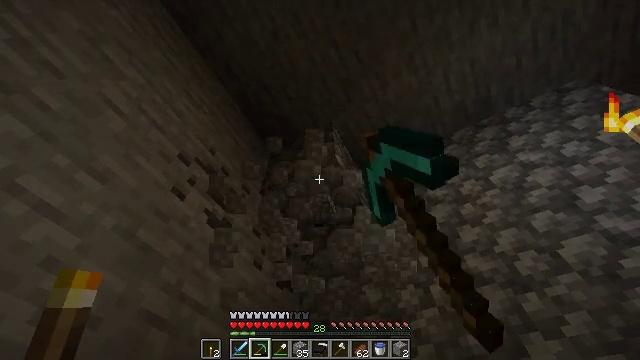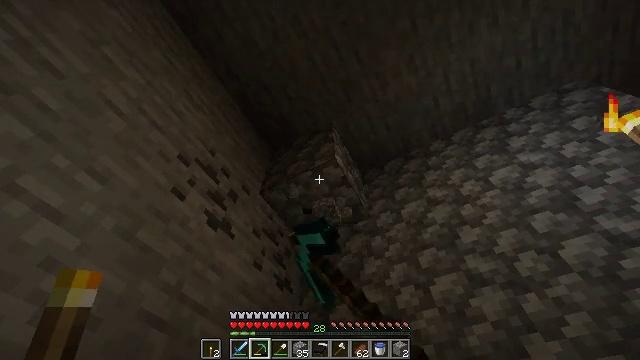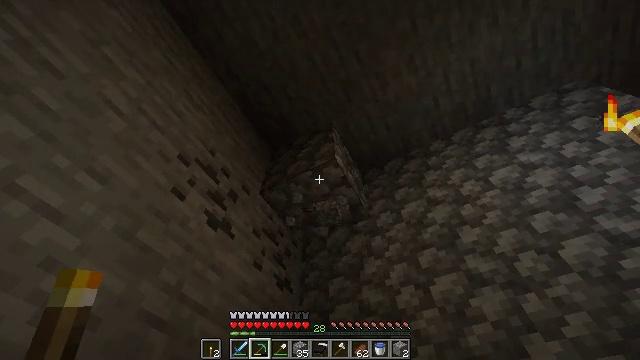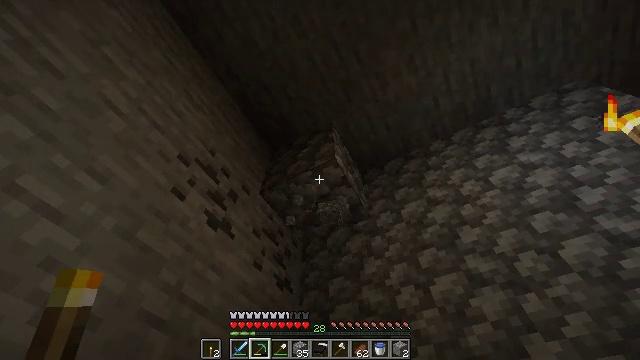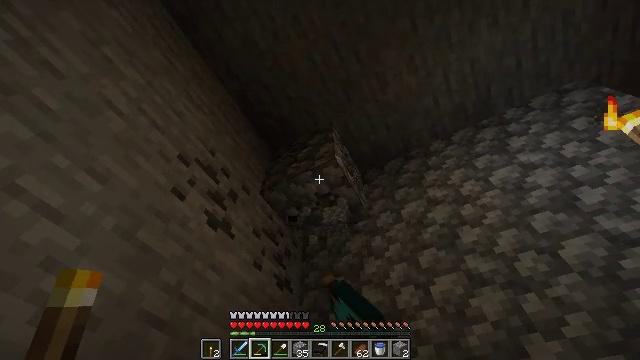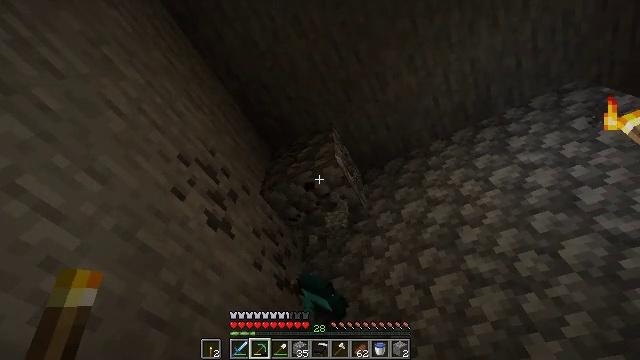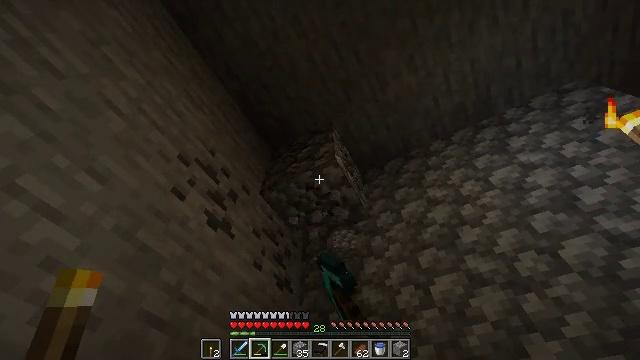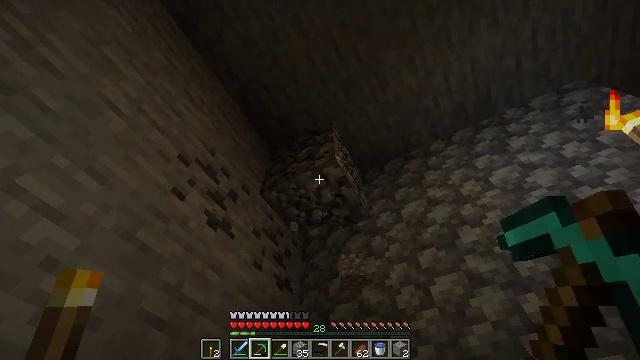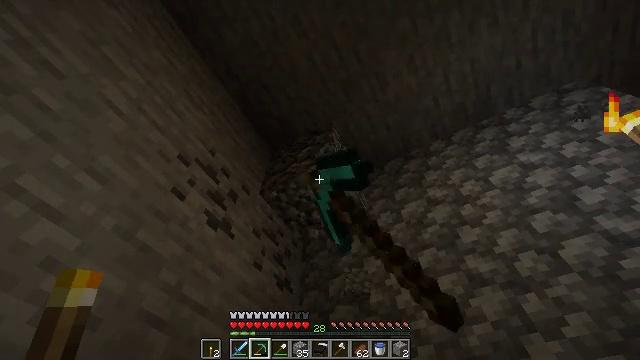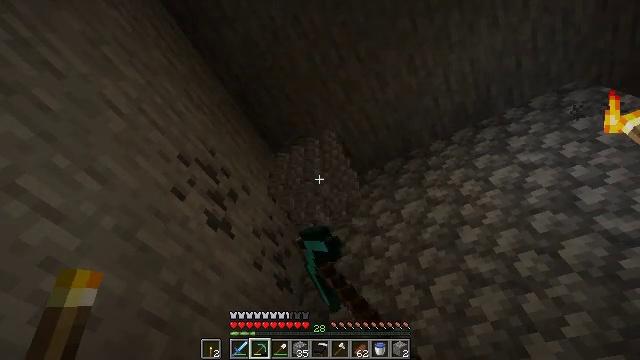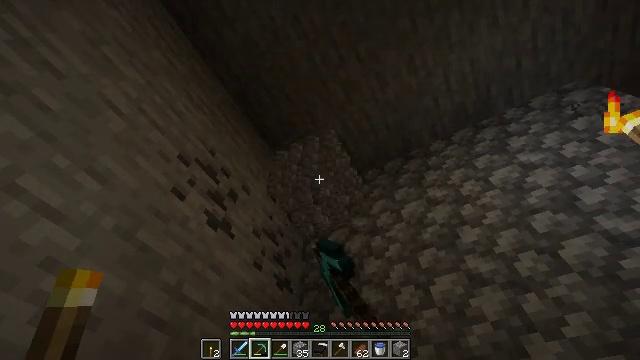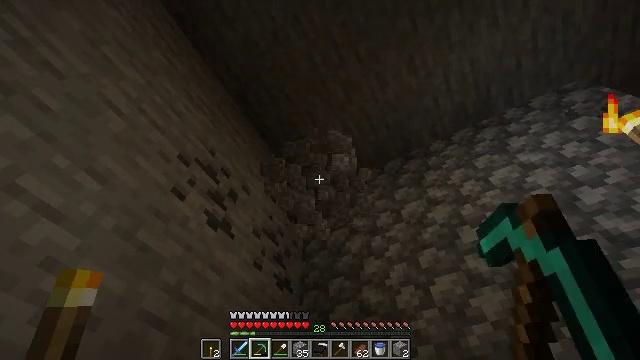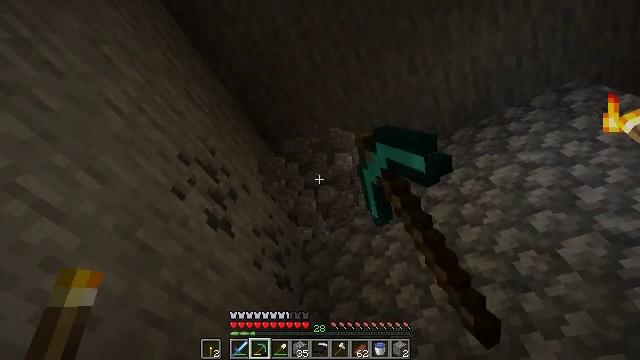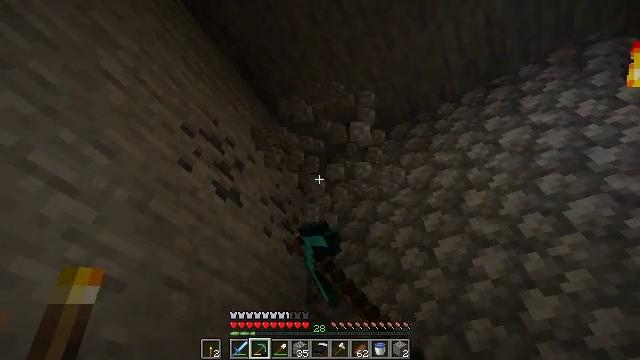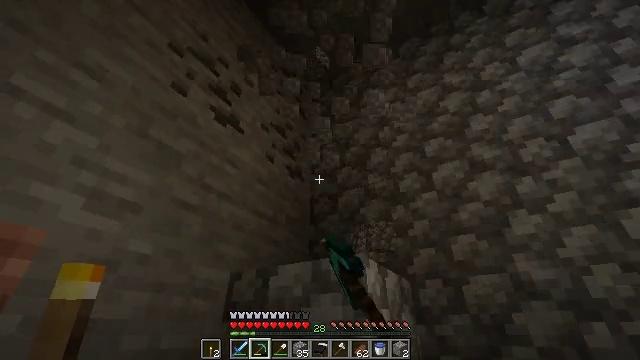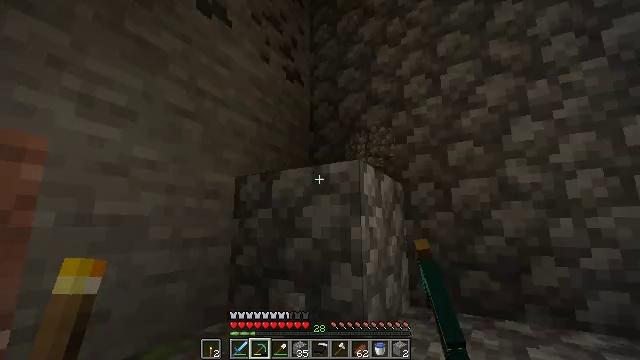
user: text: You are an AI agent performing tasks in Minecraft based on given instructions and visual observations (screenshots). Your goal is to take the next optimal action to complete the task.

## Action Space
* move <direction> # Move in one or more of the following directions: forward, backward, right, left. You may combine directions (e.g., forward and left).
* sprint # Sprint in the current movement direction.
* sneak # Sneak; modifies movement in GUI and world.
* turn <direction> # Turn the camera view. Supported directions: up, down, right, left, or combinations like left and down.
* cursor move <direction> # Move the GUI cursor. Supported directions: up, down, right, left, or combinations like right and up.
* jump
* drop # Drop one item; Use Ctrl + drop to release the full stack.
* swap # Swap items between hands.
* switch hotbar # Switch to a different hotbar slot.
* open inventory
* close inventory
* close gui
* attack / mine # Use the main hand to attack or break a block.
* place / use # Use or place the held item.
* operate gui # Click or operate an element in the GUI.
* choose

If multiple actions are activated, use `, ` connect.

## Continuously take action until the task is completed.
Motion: motion action
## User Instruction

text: Collect cobblestone blocks for construction.
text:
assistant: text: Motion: attack / mine
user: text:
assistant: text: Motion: attack / mine
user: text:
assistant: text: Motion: attack / mine
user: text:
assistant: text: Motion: attack / mine
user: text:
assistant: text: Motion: attack / mine
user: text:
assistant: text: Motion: attack / mine
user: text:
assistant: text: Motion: attack / mine
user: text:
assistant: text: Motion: attack / mine
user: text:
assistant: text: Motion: attack / mine
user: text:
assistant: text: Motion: attack / mine
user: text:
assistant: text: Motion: attack / mine
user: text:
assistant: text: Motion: attack / mine
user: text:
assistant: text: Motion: turn left and down, attack / mine
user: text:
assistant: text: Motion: turn down, attack / mine
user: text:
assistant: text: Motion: turn down, attack / mine
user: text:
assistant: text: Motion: turn down, attack / mine
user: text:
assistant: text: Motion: turn down, attack / mine
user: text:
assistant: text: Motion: attack / mine
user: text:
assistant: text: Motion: attack / mine
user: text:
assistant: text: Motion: attack / mine
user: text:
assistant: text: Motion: attack / mine
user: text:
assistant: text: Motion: attack / mine
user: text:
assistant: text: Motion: attack / mine
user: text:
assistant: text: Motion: attack / mine
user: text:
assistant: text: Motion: attack / mine
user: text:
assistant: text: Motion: attack / mine
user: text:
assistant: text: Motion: attack / mine
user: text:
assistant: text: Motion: attack / mine